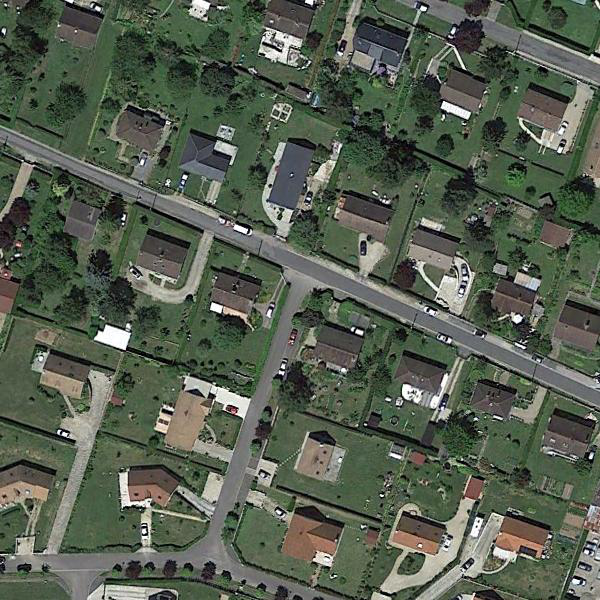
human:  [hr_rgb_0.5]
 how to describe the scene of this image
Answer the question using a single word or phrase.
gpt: medium residential